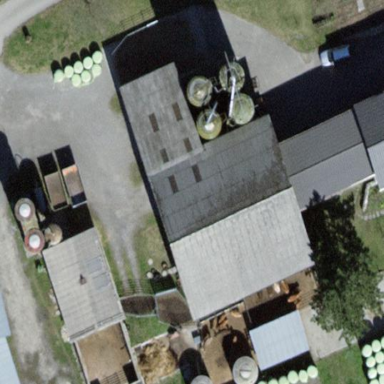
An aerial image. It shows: Farmyard area.